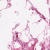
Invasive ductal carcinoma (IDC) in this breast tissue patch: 0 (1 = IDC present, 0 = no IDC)